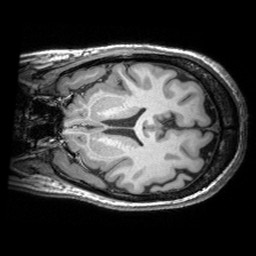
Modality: T1w
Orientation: coronal
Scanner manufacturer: siemens
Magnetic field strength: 3 T
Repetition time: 2.53 s
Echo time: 0.00299 s